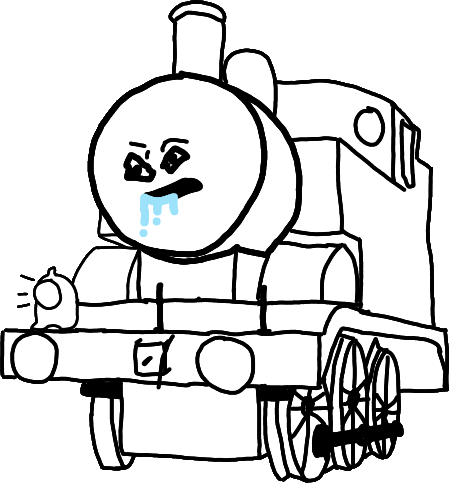
Label: 5_Objakt